Interaction volume radius: 5 \u00c5
Interaction volume height: 10 \u00c5
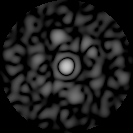
Disorder parameter: 0.7811